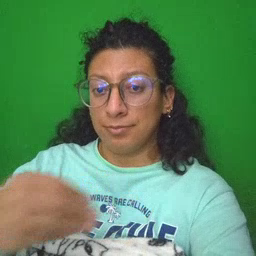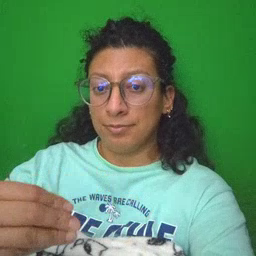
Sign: white